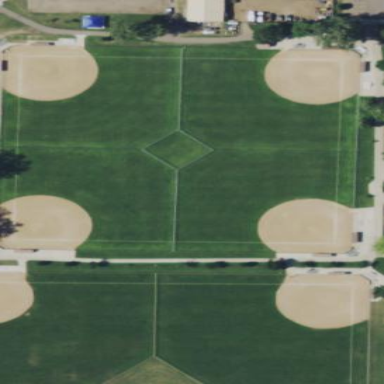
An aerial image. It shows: Grassy baseball pitch for leisure sports.